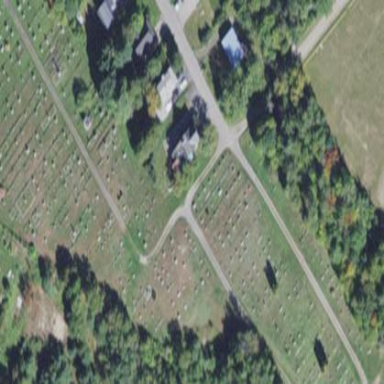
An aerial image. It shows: Cemetery.